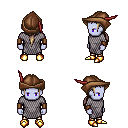
a pixel art fantasy rpg character, male body template, dark elf, purple skin, chain mail, gold greaves, white blonde ponytail hairstyle, leather cap, leather bracers, gold boots, four views (front, back, left, right), 2x2 character sprite sheet, small pixel art, hard edges, no anti-aliasing